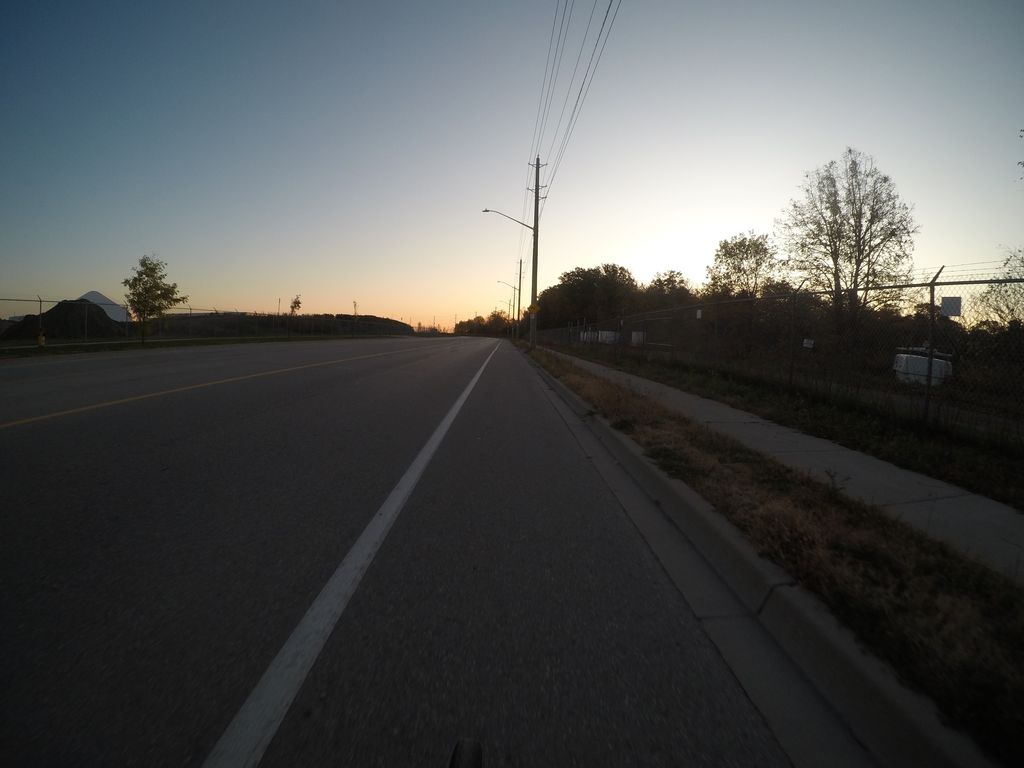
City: kitchener-waterloo